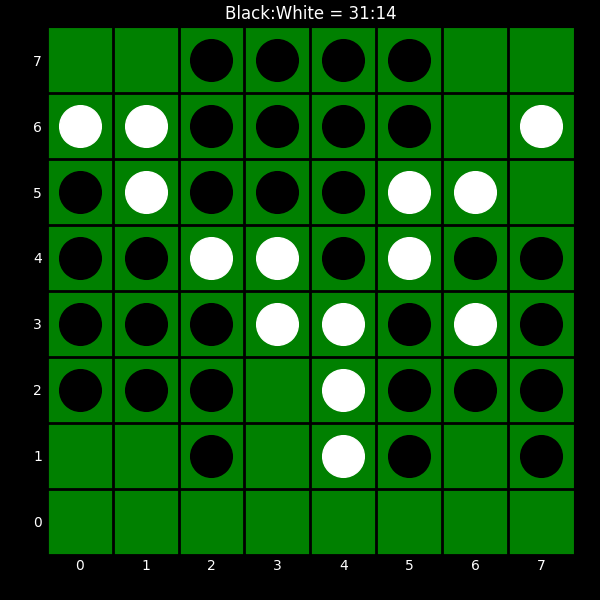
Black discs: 31
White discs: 14